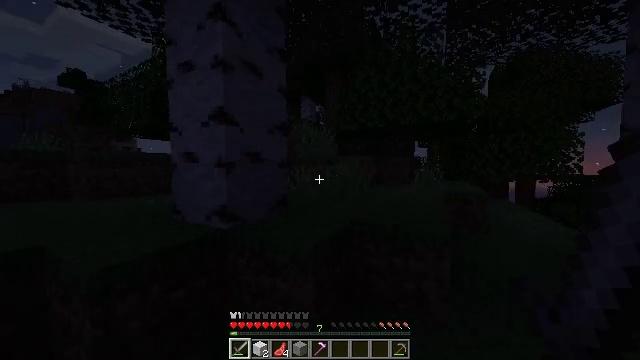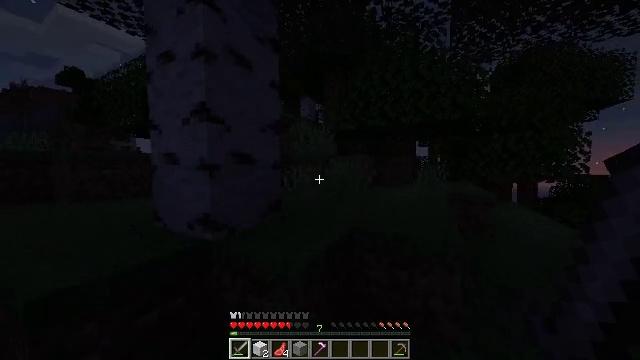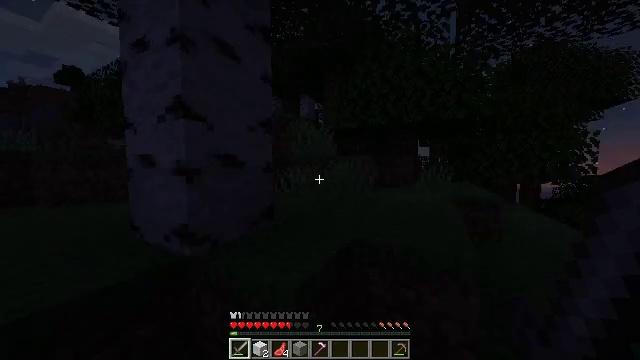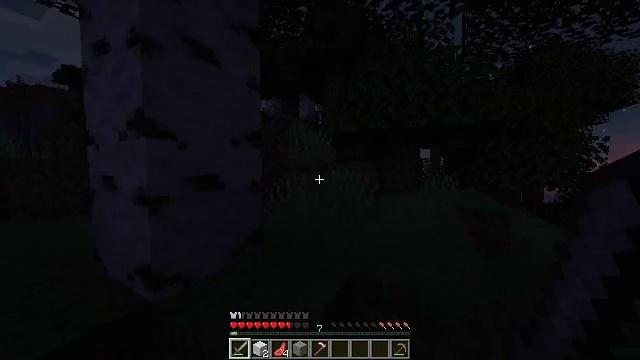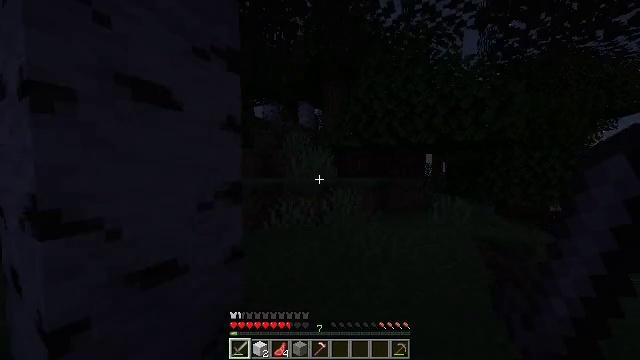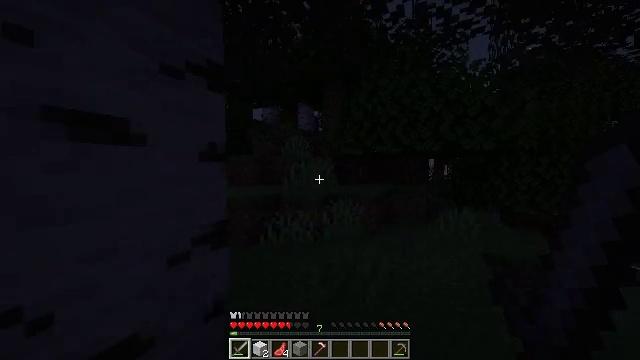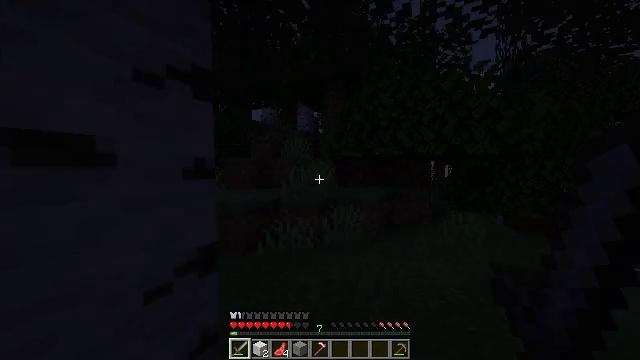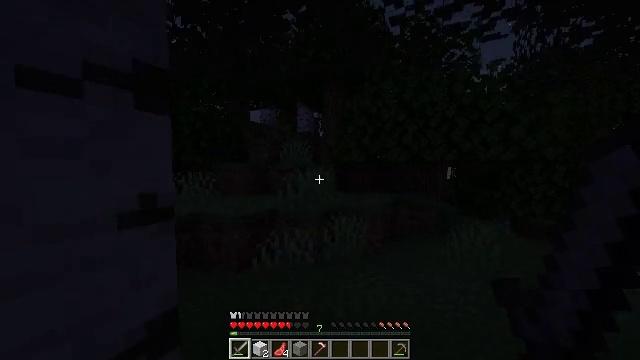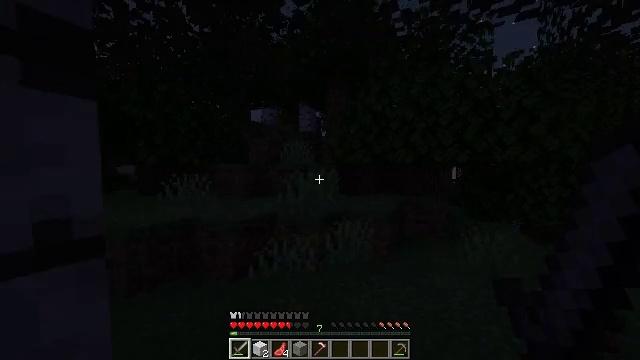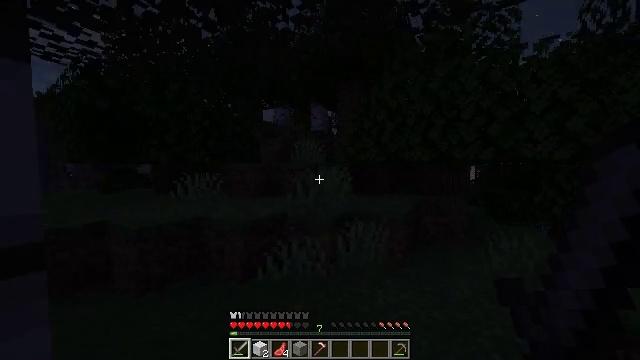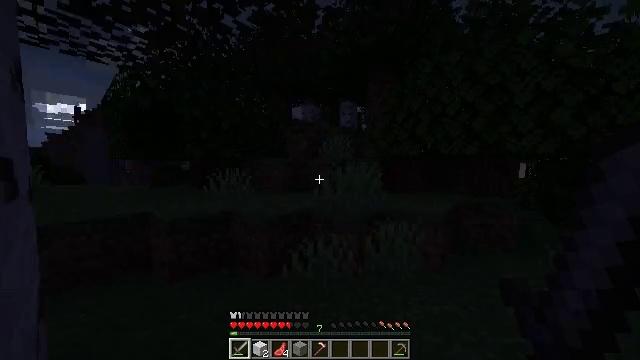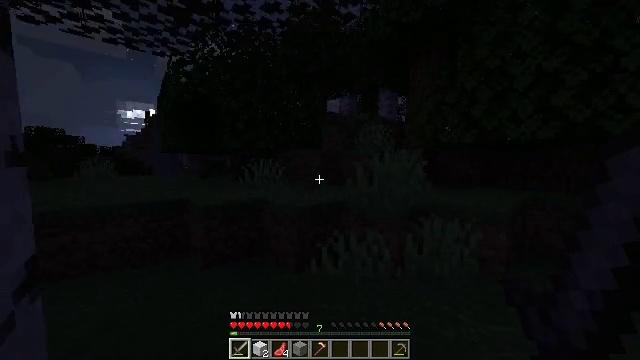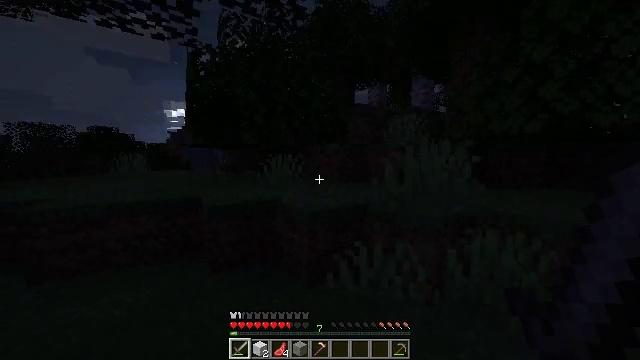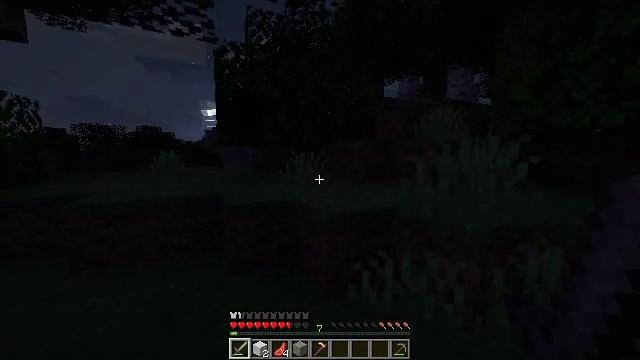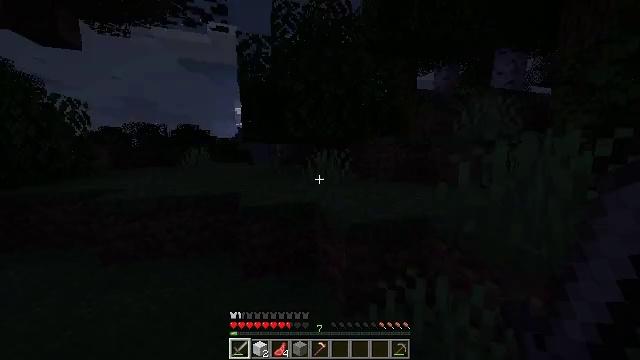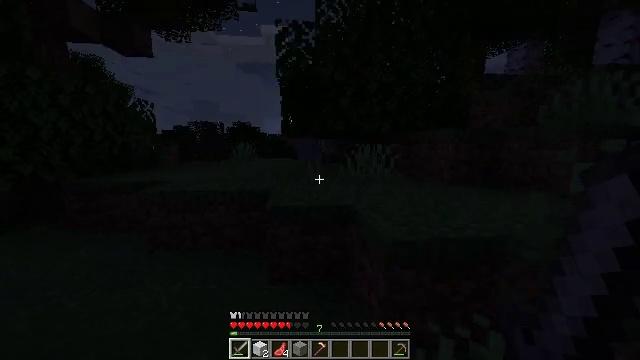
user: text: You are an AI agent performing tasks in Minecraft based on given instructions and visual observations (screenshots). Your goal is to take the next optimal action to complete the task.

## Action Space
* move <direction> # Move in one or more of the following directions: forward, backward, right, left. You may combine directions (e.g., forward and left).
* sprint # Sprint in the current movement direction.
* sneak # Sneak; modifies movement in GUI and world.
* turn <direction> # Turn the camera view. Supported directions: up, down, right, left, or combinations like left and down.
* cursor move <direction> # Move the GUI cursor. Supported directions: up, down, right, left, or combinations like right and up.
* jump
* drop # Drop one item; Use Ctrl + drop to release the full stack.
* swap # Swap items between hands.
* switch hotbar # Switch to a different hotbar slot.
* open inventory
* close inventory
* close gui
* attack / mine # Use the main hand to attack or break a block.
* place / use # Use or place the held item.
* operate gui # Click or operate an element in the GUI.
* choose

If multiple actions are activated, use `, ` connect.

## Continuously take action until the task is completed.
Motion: motion action
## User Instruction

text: Smelt a cooked cod.
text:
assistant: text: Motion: move forward
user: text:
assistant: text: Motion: move forward
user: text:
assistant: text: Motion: move forward, jump
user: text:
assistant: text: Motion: move forward, jump
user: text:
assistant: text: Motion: move forward, jump
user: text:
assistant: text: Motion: move forward, jump
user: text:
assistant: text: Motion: move forward, jump
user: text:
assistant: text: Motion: move forward, jump
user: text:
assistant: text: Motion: move forward, turn left
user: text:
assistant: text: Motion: move forward, turn left
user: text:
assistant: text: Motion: move forward, turn left
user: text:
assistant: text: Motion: move forward, turn left and down
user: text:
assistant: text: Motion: move forward, turn left
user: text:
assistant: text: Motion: move forward, turn left
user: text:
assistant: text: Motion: move forward, turn left and down
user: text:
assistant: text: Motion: move forward, turn left
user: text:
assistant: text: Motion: move forward, turn left
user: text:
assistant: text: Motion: move forward
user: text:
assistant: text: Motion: move forward, jump
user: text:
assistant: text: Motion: move forward, jump
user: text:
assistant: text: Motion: move forward, jump
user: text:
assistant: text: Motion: move forward, jump
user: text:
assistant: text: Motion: move forward, jump
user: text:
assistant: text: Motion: move forward
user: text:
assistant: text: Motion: move forward
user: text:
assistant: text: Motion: move forward
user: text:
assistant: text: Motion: move forward and move left
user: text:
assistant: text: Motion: move forward and move left
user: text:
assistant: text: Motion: move forward and move left
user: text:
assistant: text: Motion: move forward and move left